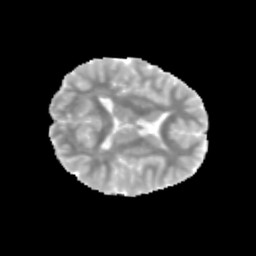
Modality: MD
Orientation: axial
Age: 11
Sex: male
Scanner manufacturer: siemens
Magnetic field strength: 3 T
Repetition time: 3.8 s
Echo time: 0.07 s